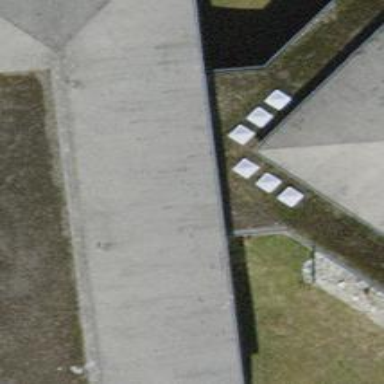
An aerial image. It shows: Footway with concrete surface.